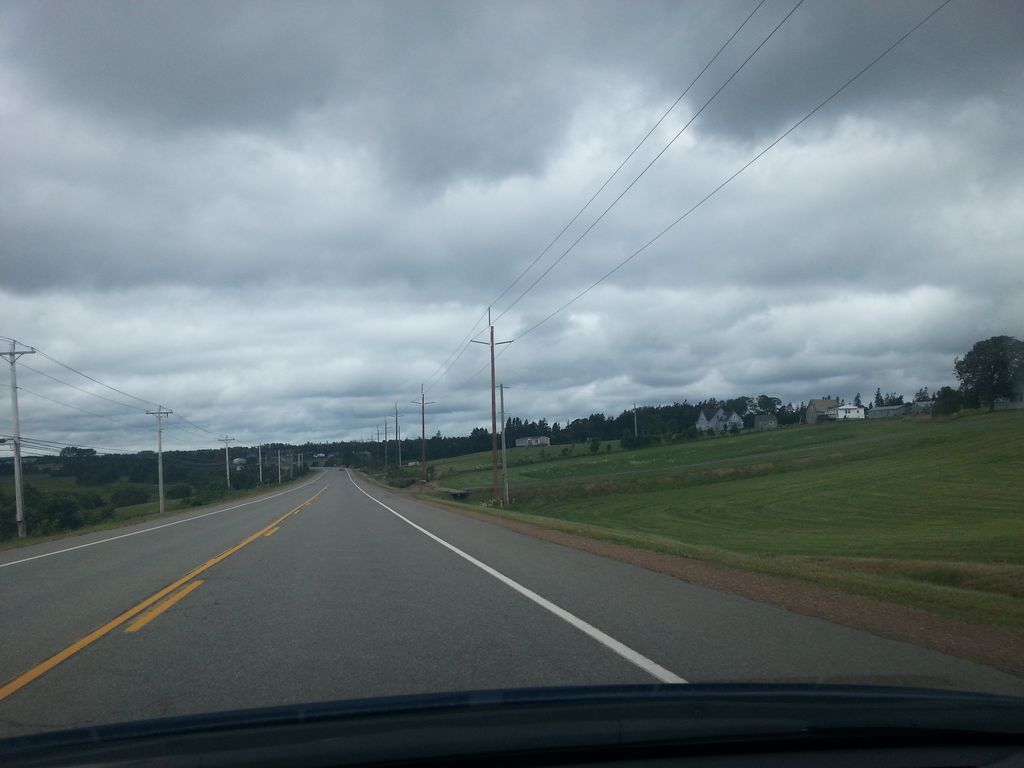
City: charlottetown